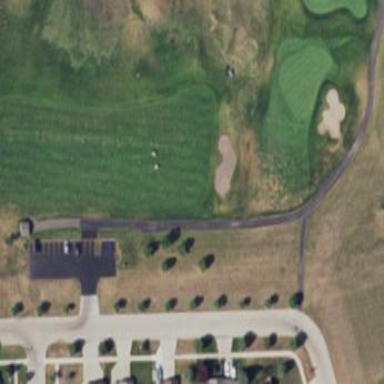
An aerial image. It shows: Golf tee.